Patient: sex F, age 54
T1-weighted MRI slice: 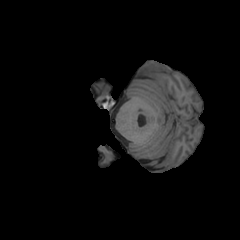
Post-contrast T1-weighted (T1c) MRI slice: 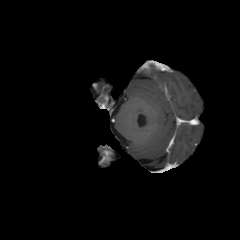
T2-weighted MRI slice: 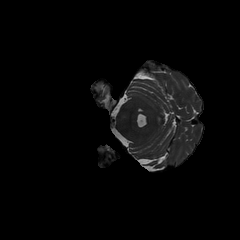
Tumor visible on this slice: no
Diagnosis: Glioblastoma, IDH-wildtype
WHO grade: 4